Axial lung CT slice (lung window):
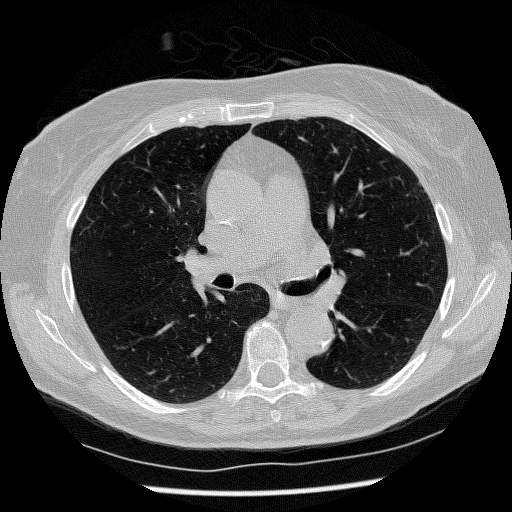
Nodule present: no